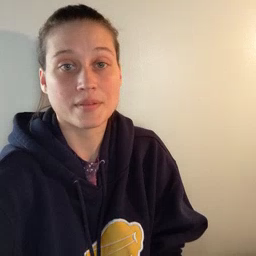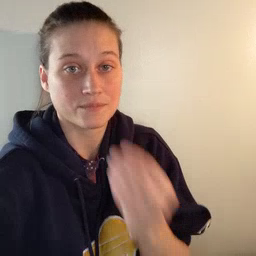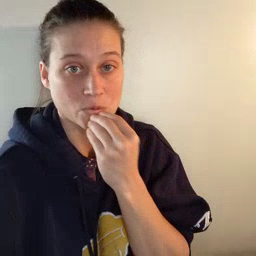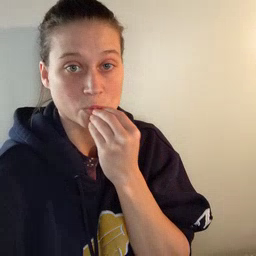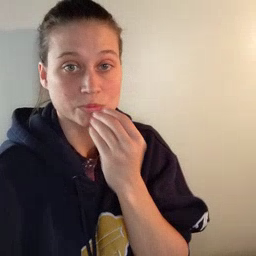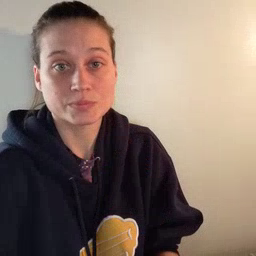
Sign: food